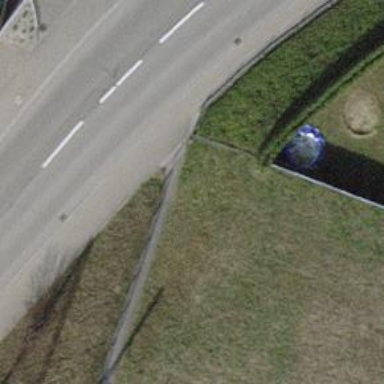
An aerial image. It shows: Cycle barrier.